Aerial crown-view tile of a tropical tree (Barro Colorado Island, Panama), acquired 20250317:
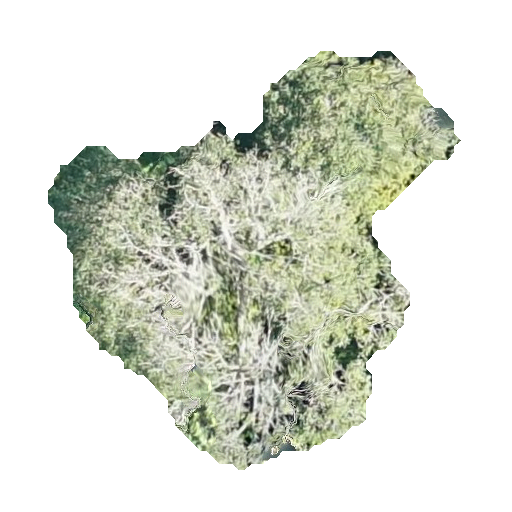
Species: Tabebuia rosea
GBIF accepted scientific name: Tabebuia rosea
Crown area: 150.955 m²